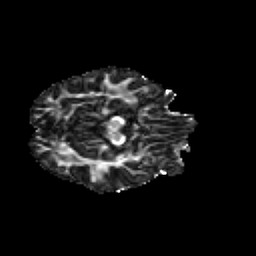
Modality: FA
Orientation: axial
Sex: male
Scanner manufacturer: siemens
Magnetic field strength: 3 T
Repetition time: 5 s
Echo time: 0.071 s